Field crop: maize
Growth stage: 2
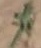
Species: atriplex